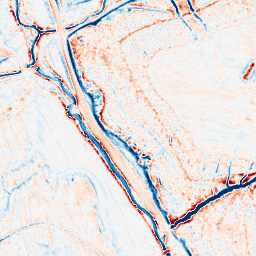
Category: edge_preserving
Decomposition family: anisotropic_diffusion
Decomposition parameters: iterations: 20
kappa: 10
gamma: 0.15
Upsampling method: lanczos
Upsampling parameters: scale: 2
Upsampling scale: 2